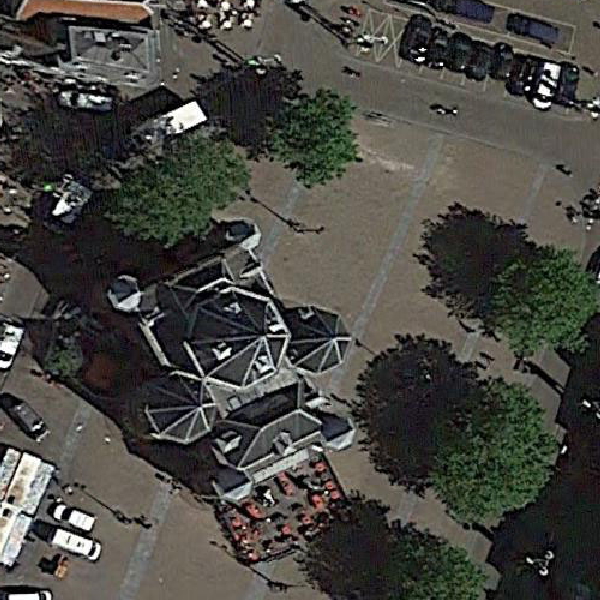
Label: Church